Измерьте как можно более точно расстояние от центра масс орла до кончика его клюва.
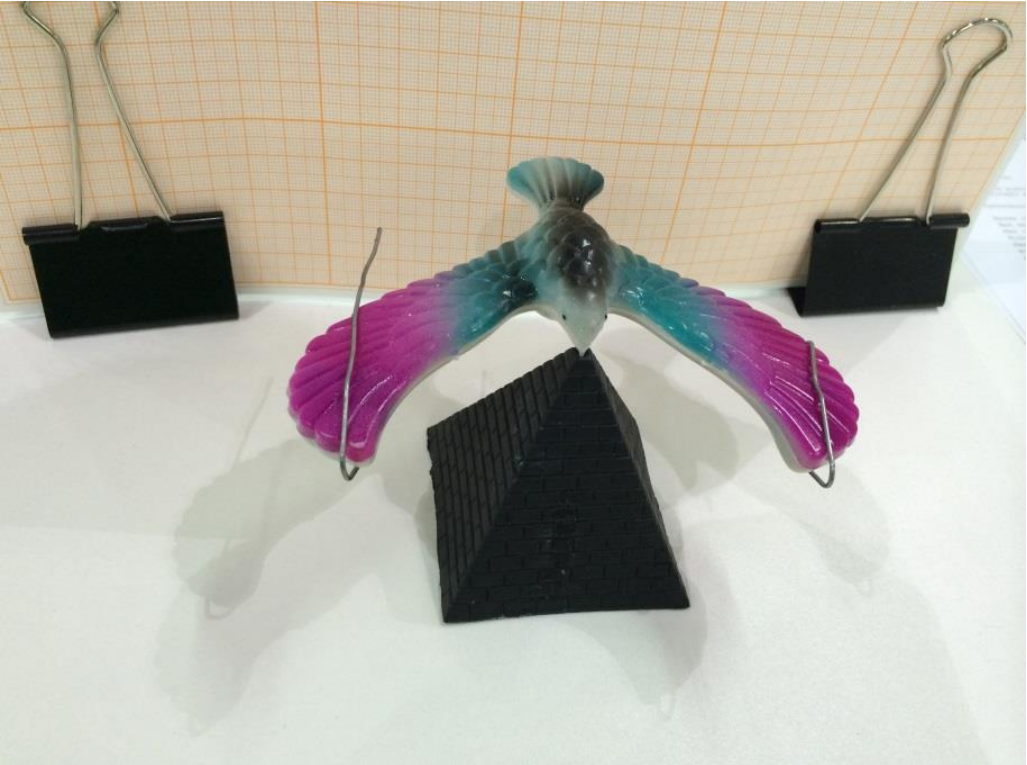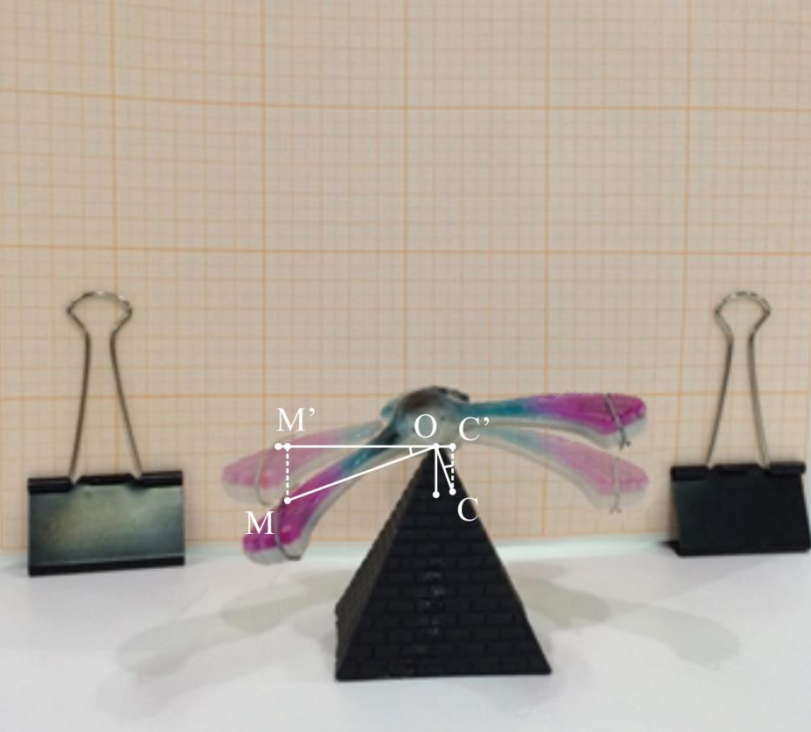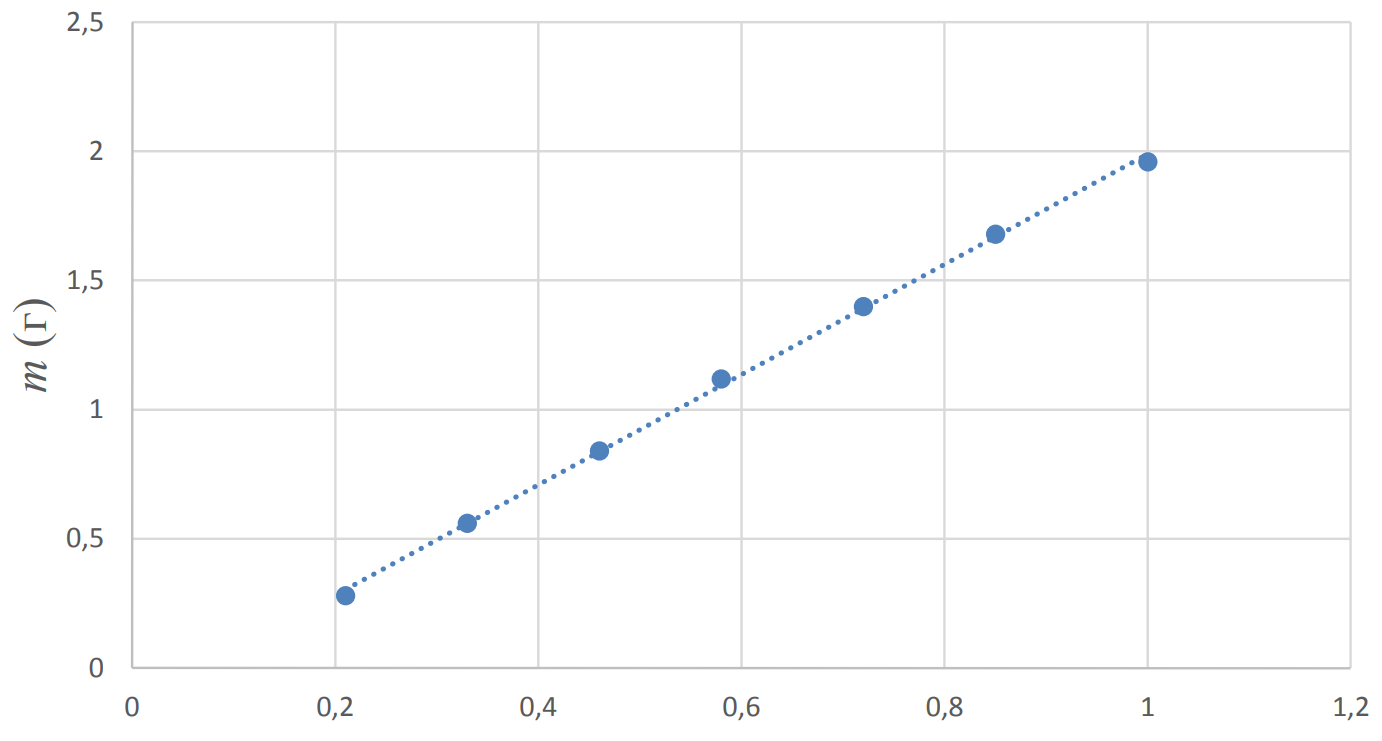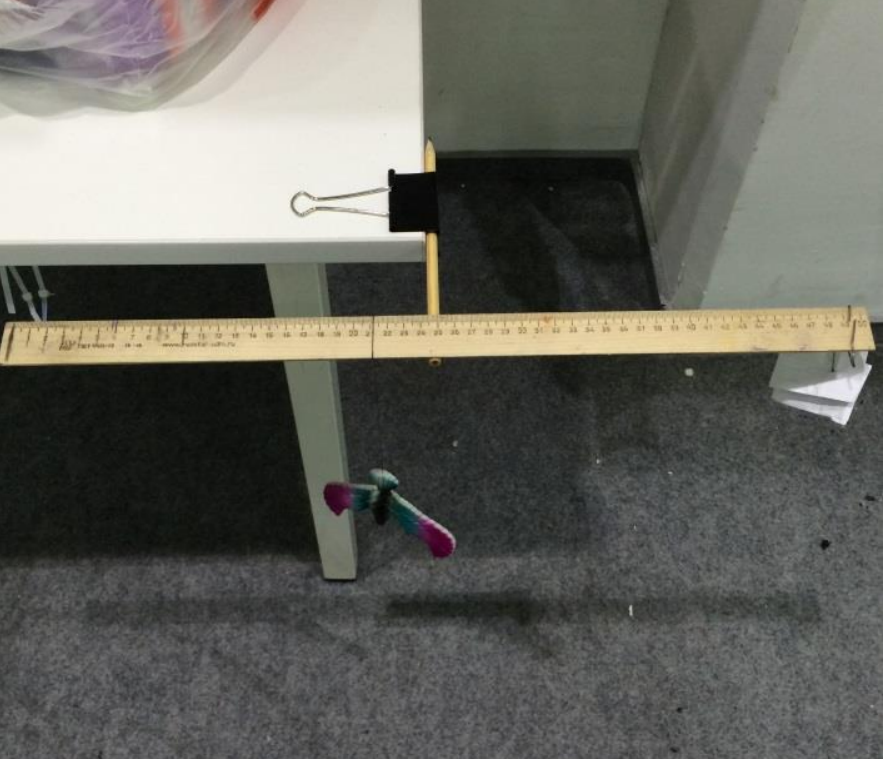
Решение: Фигурка орла обладает плоскостью симметрии, центр масс должен быть в этой плоскости. Когда орёл находится на подставке, центр масс находится ниже точки опоры, на одной с ней вертикали, поскольку орёл находится в устойчивом равновесии. Соберем установку, показанную на фотографии (рис. 1). Для этого сделаем из 2 канцелярских зажимов и миллиметровой бумаги импровизированный экран: вставим миллиметровку в 2 зажима, сложим металлические петли, чтобы они хорошо держали лист бумаги. Разогнем обе скрепки, чтобы согнуть по-своему. Одну скрепку согнем так, чтобы она висела на крыле орла, другую же выгнем только с одной стороны, чтобы с обратной стороны крыла осталась длинная прямая «стрелка», с помощью которой будем снимать показания. Проверим балансировку орла, нужно чтобы крылья находились на одной высоте над поверхностью стола. После сбора установки приступим к подготовке грузиков для снятия точек. Грузики будем делать из бумаги известной плотности, определяя площадь получившихся кусочков с помощью линейки  Получившиеся грузики будем класть под «стрелку» на крыло орла, чтобы они не падали. Будем измерять высоту опускания стрелки $h$ от массы $m$ бумаги, положенной на крыло. Данные приведены в таблице. $N$2468101214$m,~г$0.280.560.841.121.41.681.96$h,~см$11.522.42.83.13.4$x$0.210.330.460.580.720.851.00 Обозначим центр масс за $C$, точку, на которую действует суммарный вес бумажек за $M$, клюва за $O$, проекции соответствующих точек на горизонталь за $C'$, $M'$ (рис. 2).  Тогда $h = MM'$. Запишем уравнение моментов относительно $O$:\[mgd_m=Mgd_M,\]где $d_m$ и $d_M$ равны соответственно $M'O$ и $C'O$. Обозначим $l = MO$, $d = OC$. Величина $d$ — искомое расстояние от центра масс до кончика клюва. Заметим, что $\Delta MM'O$ подобен $\Delta OC'C$. Значит:\[\frac{h}{d_M}=\frac{l}{d}.\]По теореме Пифагора для $\Delta MM'O$:\[d_m^2+h^2=l^2\implies d_m=\sqrt{ l^2-h^2}.\]Введем обозначение\[x=\frac{h}{\sqrt {l^2-h^2}}.\]С учетом всего вышесказанного уравнение моментов можно переписать в виде:\[m=M\frac{d}{l}\frac{h}{\sqrt {l^2-h^2}}=M\frac{d}{l}x.\]Отсюда видно, что зависимость $m(x)$ линейна. Построим график этой зависимости (рис. 3).  Из графика получаем:\[\frac{Md}{l}=k=2.14~г.\]Измерив $l$ линейкой получим:\[l = 4.8~см.\] Теперь для определения $d$ остается измерить массу орла. Для этого с помощью канцелярского зажима и карандаша сделаем опору для рычага. В качестве рычага будем использовать линейку, которую будем класть центром масс на карандаш, чтобы обнулить момент силы тяжести линейки относительно опоры. На максимальное расстояние от опоры подвесим грузы из бумаги массой $m_0 = 2.4~г$. Орла подвесим за нитку и прикрепим к линейке, двигая нитку по линейке, добьемся положения равновесия, снимем величины плеч сил (рис. 4).  Из уравнения моментов относительно опоры имеем:\[Mgl_M=m_0gl_{m_0}\implies M=m_0\frac{l_m}{l_M}.\]Проведем измерения несколько раз, контрольные измерения приведены в таблице: $l_{m_0},~см$2.1022.12.22.1$l_M,~см$24.3024.32524.724.9$M,~г$27.7729.1628.5726.9528.46 Усреднив $M$, получим:\[M = 28.2~ г.\]Таким образом, получаем: | $N$ | 2 | 4 | 6 | 8 | 10 | 12 | 14 | | --- | --- | --- | --- | --- | --- | --- | --- | | $m,~г$ | 0.28 | 0.56 | 0.84 | 1.12 | 1.4 | 1.68 | 1.96 | | $h,~см$ | 1 | 1.5 | 2 | 2.4 | 2.8 | 3.1 | 3.4 | | $x$ | 0.21 | 0.33 | 0.46 | 0.58 | 0.72 | 0.85 | 1.00 |
Ответ: \[d = \frac{lk}{M} = 3.6~мм\]
Темы:
E, Механика, Статика, IEPhO, Центр масс, Момент сил